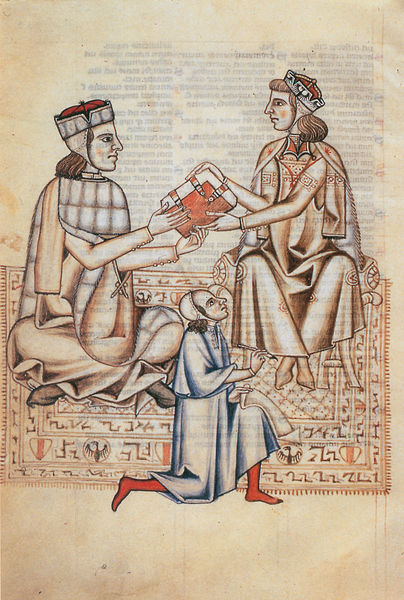
Titel: Manfredi-Bibel aus der Vatikanischen Bibliothek/ codice membranaceo / Manfredbibel
Institution: Rom, Vatikanische Bibliothek
Schlagwörter: blau, feder, mann, sitzen, braun, frau, kariert, rot, haube, teppich, diener, gewand, sitzend, krone, schrift, papier, hocker, könig, thron, dünn, buch, seite, knien, christus, jesus, kniend, mönch, kronen, stifter, durchscheinend